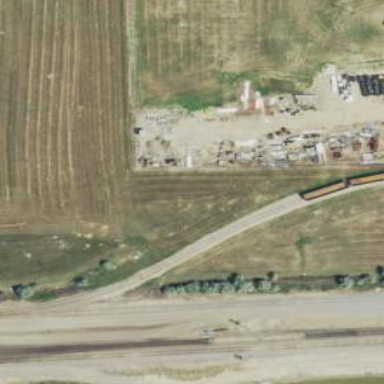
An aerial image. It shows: Rail spur service.